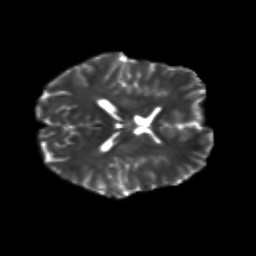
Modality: T2w
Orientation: axial
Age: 23
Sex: male
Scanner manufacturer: siemens
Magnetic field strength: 3 T
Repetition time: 3.5 s
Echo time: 0.125 s